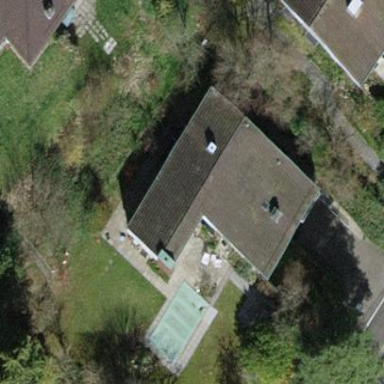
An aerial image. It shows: Detached building with tile roof.